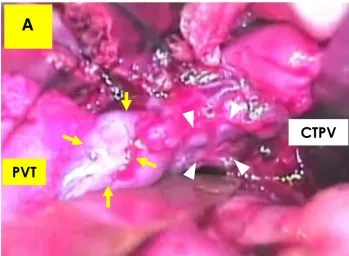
Upper: intraoperative ICG fluorescence method. (A) Visible light photo shows portal vein trunk (PVT: arrow) and cavernous transformation of the portal vein (CTPV: triangle).
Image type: medical_photograph (other_medical_photograph)